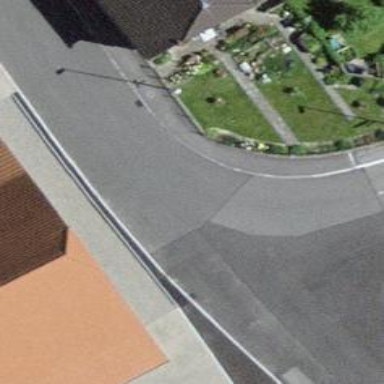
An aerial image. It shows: Residential road with asphalt surface and no sidewalk.